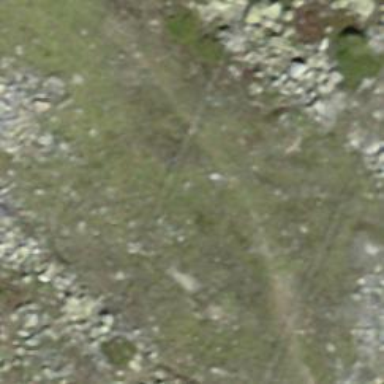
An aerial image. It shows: Path.